Question: I'm struggling to make 'OnClickListener' work for each item and take de data inside each row.
What I need is to take the name of each row that I click, however, o only can get the position. Can Anybody help me with it?
Here is the screenshot to show the name that I need to take.

I need to take the 'NAME' there, however, I can only get the position of the row. How can I take the name of each row??
HERE IS MY CODE
'''
package br.sosqueen.com.sosqueen;
import android.content.Context;
import android.support.v7.widget.RecyclerView;
import android.util.Log;
import android.view.View;
import android.widget.ImageView;
import android.widget.TextView;
import android.widget.Toast;
import static java.security.AccessController.getContext;
/**
* Created by calvin on 15/04/2018.
*/
public class UsersViewHolder extends RecyclerView.ViewHolder implements View.OnClickListener {
View mView;
Context mContext;
public UsersViewHolder(View itemView) {
super(itemView);
mView = itemView;
mContext = itemView.getContext();
itemView.setOnClickListener(this);
}
public void bind(User user) {
TextView user_name = (TextView) mView.findViewById(R.id.name_text);
TextView user_status = (TextView) mView.findViewById(R.id.status_text);
user_name.setText(user.getUsername());
user_status.setText(user.getStatus());
}
@Override
public void onClick(View view) {
Log.d("viewholder", " " + getLayoutPosition());
}
}
'''
'''
package br.sosqueen.com.sosqueen;
import android.os.Bundle;
import android.support.v7.widget.LinearLayoutManager;
import android.support.v7.widget.RecyclerView;
import android.util.Log;
import android.view.LayoutInflater;
import android.view.View;
import android.view.ViewGroup;
import android.widget.EditText;
import android.widget.ImageButton;
import android.widget.Toast;
import com.firebase.ui.database.FirebaseRecyclerAdapter;
import com.firebase.ui.database.FirebaseRecyclerOptions;
import com.google.firebase.database.DatabaseReference;
import com.google.firebase.database.FirebaseDatabase;
import com.google.firebase.database.Query;
public class SearchFragment extends android.support.v4.app.Fragment {
private EditText mSearchField;
private ImageButton mSearchBtn;
private RecyclerView mResultList;
private DatabaseReference mUserDatabase;
public static SearchFragment newInstance() { return new SearchFragment(); }
@Override
public View onCreateView(LayoutInflater inflater, ViewGroup container,
Bundle savedInstanceState) {
// Inflate the layout for this fragment
View view = inflater.inflate(R.layout.fragment_search, container, false);
mSearchField = (EditText) view.findViewById(R.id.search_field);
mSearchBtn = (ImageButton) view.findViewById(R.id.search_btn);
mResultList = (RecyclerView) view.findViewById(R.id.result_list);
mResultList.setHasFixedSize(true);
mResultList.setLayoutManager(new LinearLayoutManager(mResultList.getContext()));
mSearchBtn.setOnClickListener(new View.OnClickListener() {
@Override
public void onClick(View view) {
String searchText = mSearchField.getText().toString();
firebaseUserSearch(searchText);
}
});
mUserDatabase = FirebaseDatabase.getInstance().getReference("usuarios");
return view;
}
public void firebaseUserSearch(String searchText) {
Toast.makeText(getContext(), "Started Search", Toast.LENGTH_LONG).show();
Query firebaseSearchQuery = mUserDatabase.orderByChild("username").startAt(searchText).endAt(searchText + "");
FirebaseRecyclerOptions<User> options =
new FirebaseRecyclerOptions.Builder<User>()
.setQuery(firebaseSearchQuery, User.class)
.build();
FirebaseRecyclerAdapter<User, UsersViewHolder> firebaseRecyclerAdapter = new FirebaseRecyclerAdapter<User, UsersViewHolder>(options) {
@Override
public UsersViewHolder onCreateViewHolder(ViewGroup parent, int viewType) {
Log.d("debugaoBuild","Antes de inflar");
View v = LayoutInflater.from(parent.getContext()).inflate(R.layout.list_layout, parent, false);
Log.d("debugaoBuild","inflou");
return new UsersViewHolder(v);
}
@Override
protected void onBindViewHolder(UsersViewHolder holder, int position, User model) {
holder.bind(model);
}
};
firebaseRecyclerAdapter.startListening();
mResultList.setAdapter(firebaseRecyclerAdapter);
}
}
'''
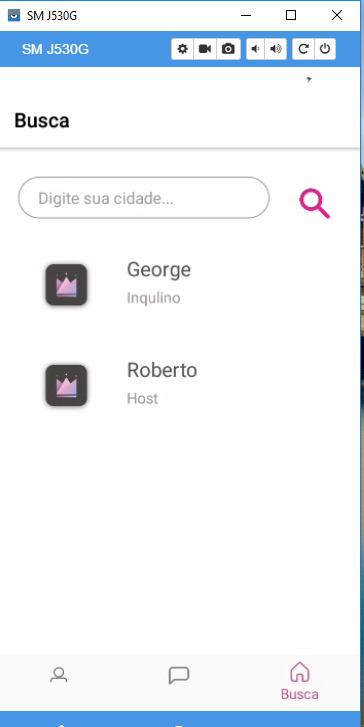
Answer: You can move the setting of the click listener to 'onBindViewHolder':
'''
protected void onBindViewHolder(UsersViewHolder holder, int position, User model) {
holder.bind(model);
holder.itemView.setOnClickListener(new View.OnClickListener() {
@Override
public void onClick(View v) {
Log.d("viewholder", " " + holder.getAdapterPosition());
Log.d("viewholder", " " + model.getUsername());
}
});
}
'''